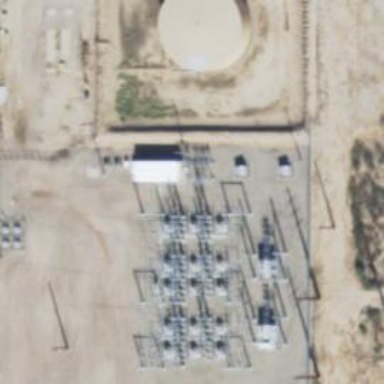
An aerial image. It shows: Switch for power supply.